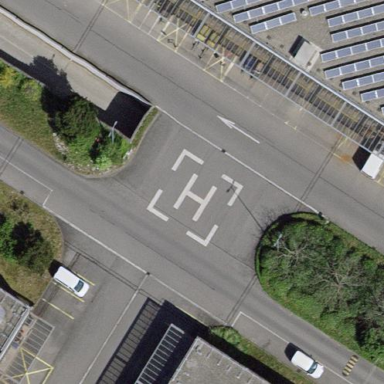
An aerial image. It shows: Image of helipad at airport.